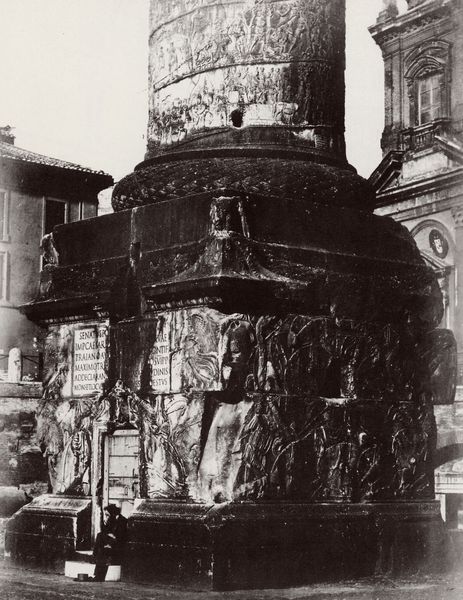
Titel: Die Trajanssäule in Rom
Künstler: Italienischer Photograph
Standort: Kopenhagen
Institution: Bibliothek der Kunstakademie
Schlagwörter: dunkel, fuß, himmel, mann, schatten, weiß, sitzen, stadt, braun, fenster, frau, grau, hintergrund, hut, licht, marmor, schwarz, säule, tür, dach, gebäude, haus, ornament, alt, anzug, architektur, geschichte, mensch, sockel, stein, brüstung, kirche, figur, person, turm, ranken, balkon, relief, schrift, fassade, italien, massiv, türe, platz, schriftzug, bank, sepia, figuren, treppe, kaiser, tafel, dick, inschrift, dekor, ornamente, stufe, stufen, platte, plinthe, foto, fotografie, photographie, eingang, schild, antike, buch, balustrade, ruß, verbrannt, denkmal, schwarzweiss, kranz, sieg, gedreht, rom, photo, fries, wappen, sims, grab, antik, obelisk, zerstört, etagen, tempel, basis, blätterkranz, block, reliefs, fotographie, szenen, wulst, aufnahme, römisch, forum, forum romanum, steinbank, monument, latein, lateinisch, grabkammer, piazza, siegessäule, schrifttafel, tafeln, trajanssäule, steinplatte, trajan, trajansäule, marc aurel, inschrif, kalssizismus, spiirale, stereobat, bildsäule, dfoto, mausuleum, marc aurel säule, reliefsäule